Question: I'm struggling to get the axis right:
I've got the 'x' and 'y' values, and want to plot them in a 2d histogram (to examine correlation). Why do I get a histogram with limits from 0-9 on each axis? How do I get it to show the actual value ranges?
This is a minimal example and I would expect to see the red "star" at '(3, 3)':
'''
import numpy as np
import matplotlib.pyplot as plt
x = (1, 2, 3, 4, 5, 1, 2, 3, 4, 5, 3)
y = (1, 2, 3, 4, 5, 1, 2, 3, 4, 5, 3)
xedges = range(5)
yedges = range(5)
H, xedges, yedges = np.histogram2d(y, x)
im = plt.imshow(H, origin='low')
plt.show()
'''

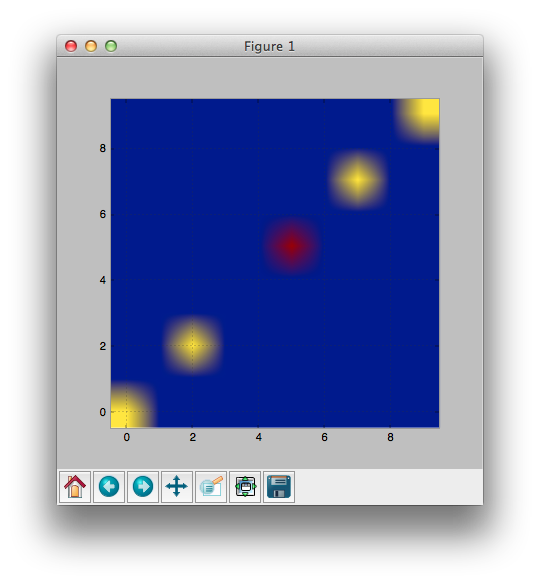
Answer: I think the problem is twofold:
Firstly you should have 5 bins in your histogram (it's set to 10 as default):
'''
H, xedges, yedges = np.histogram2d(y, x,bins=5)
'''
Secondly, to set the axis values, you can use the 'extent' parameter, as per <URL>:
'''
im = plt.imshow(H, interpolation=None, origin='low',
extent=[xedges[0], xedges[-1], yedges[0], yedges[-1]])
'''